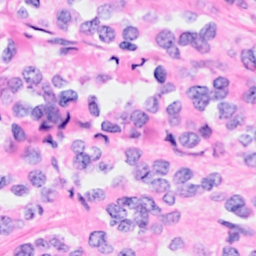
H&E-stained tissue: Breast